RGB frame:
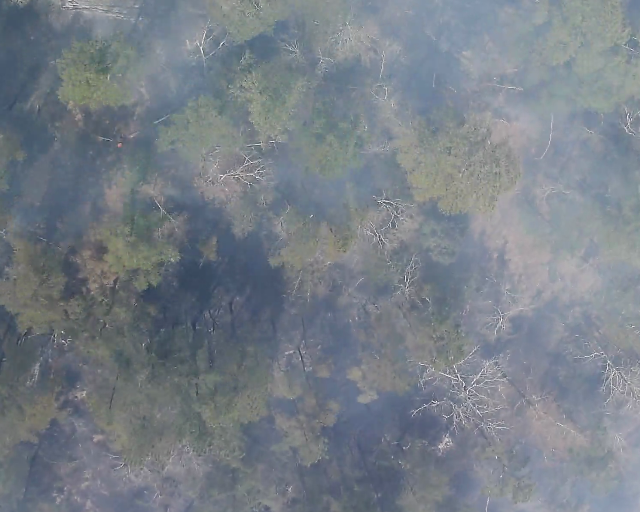
Thermal frame:
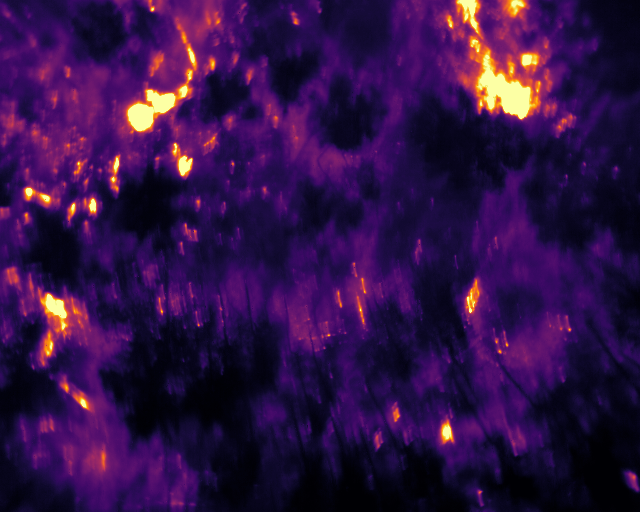
Captured: 2026-02-26 03:42:59
Pixels at or above 80 °C: 5651 (fraction of frame: 0.01725)